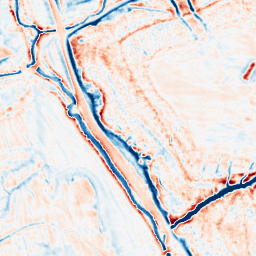
Category: multiscale
Decomposition family: dog_multiscale
Decomposition parameters: sigma_ratio: 1.6
n_scales: 4
base_sigma: 0.5
Upsampling method: cubic_catmull_rom
Upsampling parameters: scale: 2
Upsampling scale: 2